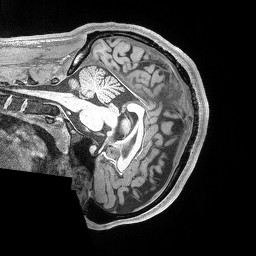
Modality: T1w
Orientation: sagittal
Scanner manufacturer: siemens
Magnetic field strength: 3 T
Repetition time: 2.53 s
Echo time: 0.00169 s